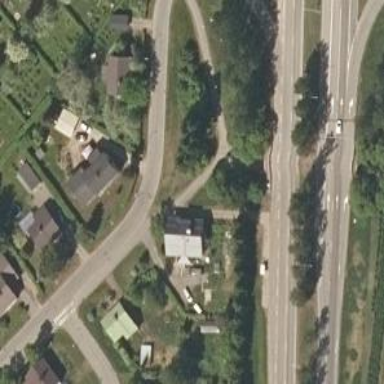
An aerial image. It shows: Asphalt cycleway.